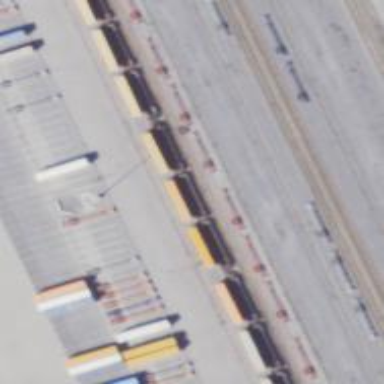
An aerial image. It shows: Railway yard.